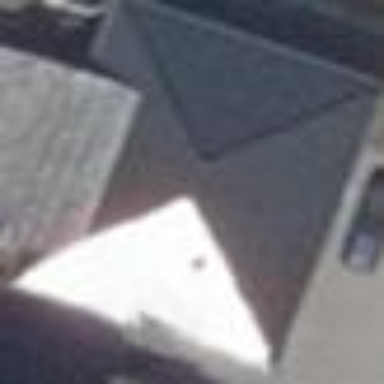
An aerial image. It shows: Detached building with hipped roof.